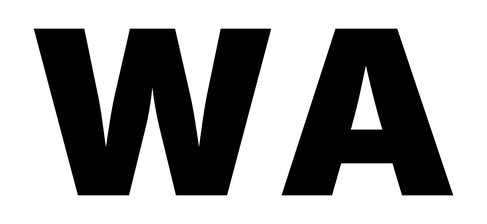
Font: Inter_Black